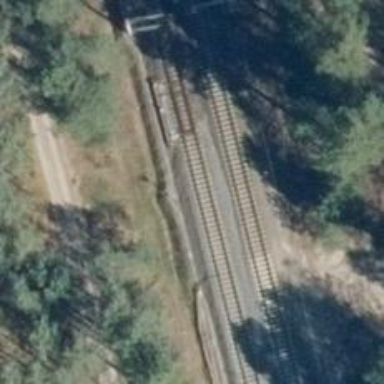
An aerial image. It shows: Railway signal.